Question: '''
import re
import urllib.request
file_txt = urllib.request.urlopen("ftp://ftp.sec.gov/edgar/data/<PHONE>/<PHONE>-003922.txt")
pattern_item4= re.compile("(Item\n*\s*4.*)Item\n*\s*5")
print(re.search(pattern_item4,bytes.decode(f)))
#Returns None
'''
This regex returns what I want in rubular, but obviously it doesn't do what is expected in Python. Would anyone help me abit with this.
The intention of the regex is to basically extract stuff between item4 and item5.
Thank you

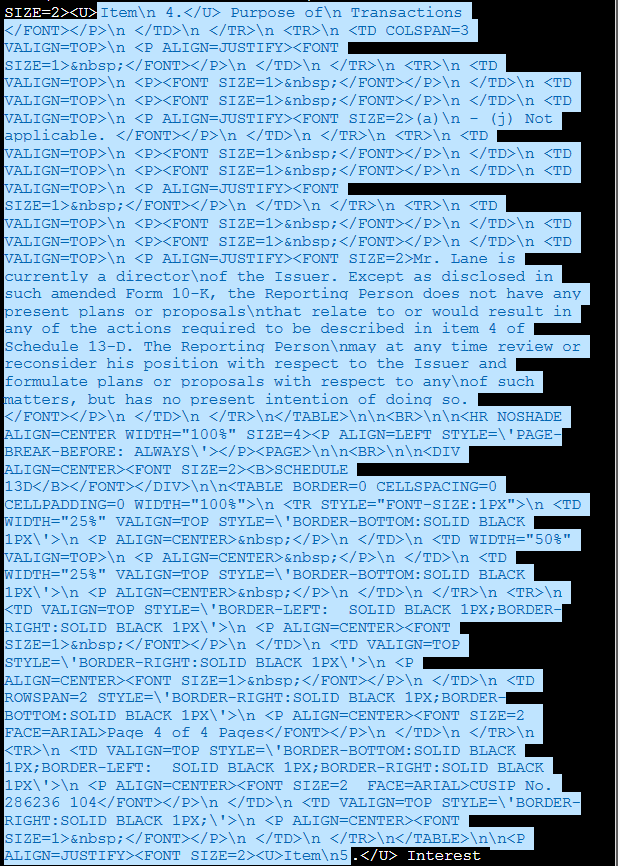
Answer: You need re.DOTALL flag otherwise '.' doesn't match a newline. To match 'Item' at EOL you could use '$' with re.MULTILINE flag:
'''
pattern = re.compile(r"(Item$\s*4.*)Item$\s*5", re.S | re.M)
'''